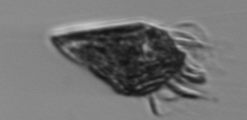
Label: Strombidium_wulffi